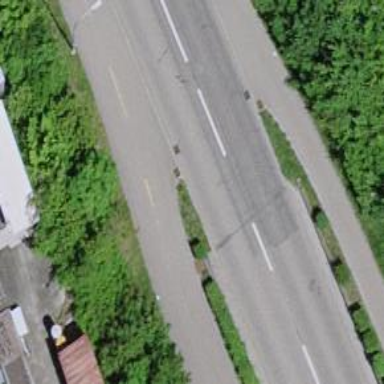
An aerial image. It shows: Cycleway.